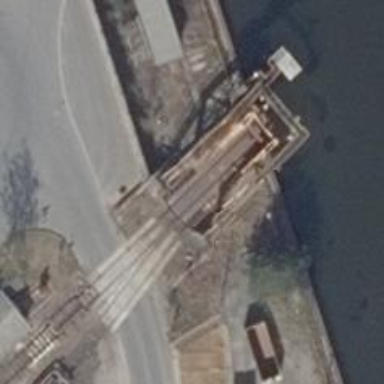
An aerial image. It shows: Railway switch.